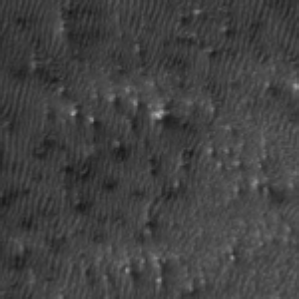
Label: frost